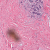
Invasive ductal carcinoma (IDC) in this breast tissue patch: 0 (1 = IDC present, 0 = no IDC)